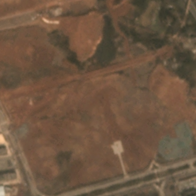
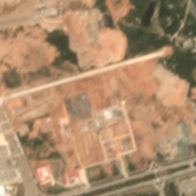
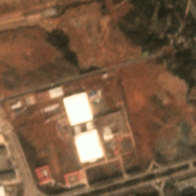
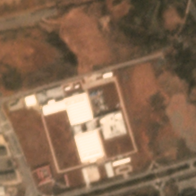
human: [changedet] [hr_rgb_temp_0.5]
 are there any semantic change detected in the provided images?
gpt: The original bareland is replaced by some buildings and roads .

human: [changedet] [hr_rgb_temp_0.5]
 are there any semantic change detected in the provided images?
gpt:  new buildings appeared on the bareland .

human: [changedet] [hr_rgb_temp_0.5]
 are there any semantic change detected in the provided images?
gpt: New buildings and roads appeared in the scene

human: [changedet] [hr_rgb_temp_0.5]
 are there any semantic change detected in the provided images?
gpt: Roads and buildings have taken the place of bareland .

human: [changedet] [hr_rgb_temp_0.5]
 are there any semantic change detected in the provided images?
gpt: buildings show up on the original bareland .